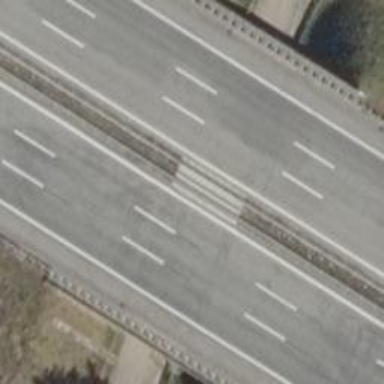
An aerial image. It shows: It's motorway area.